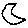
Label: moon